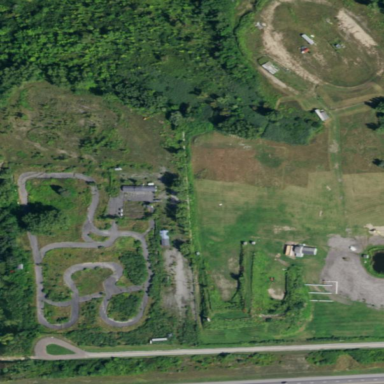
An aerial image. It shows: Sports center dedicated to motocross.